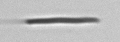
Label: fiber